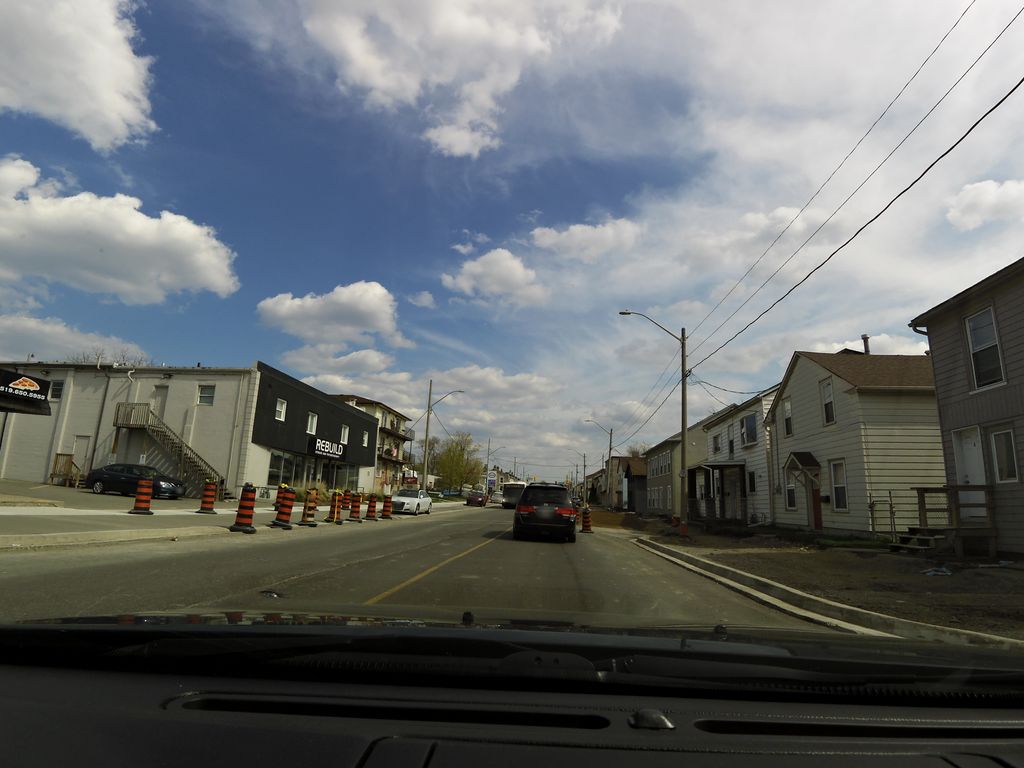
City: kitchener-waterloo